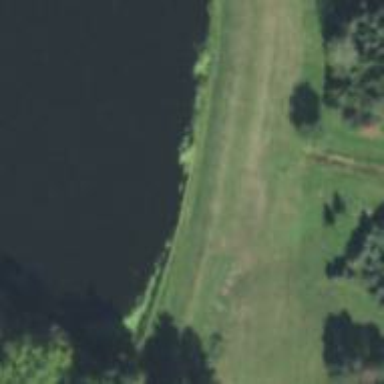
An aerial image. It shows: Reservoir.